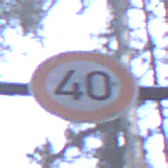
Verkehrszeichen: Geschwindigkeit40
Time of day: MorningAfternoon
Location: Outdoor (Nature)
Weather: Overcast
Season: Winter
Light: Natural